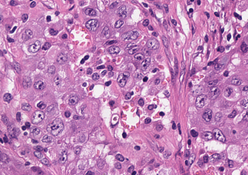
Tumor epithelial tissue: yes
Tumor-associated stroma tissue: yes
Normal tissue: no